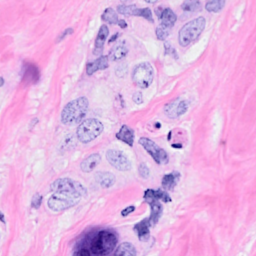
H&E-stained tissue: Breast